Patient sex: M
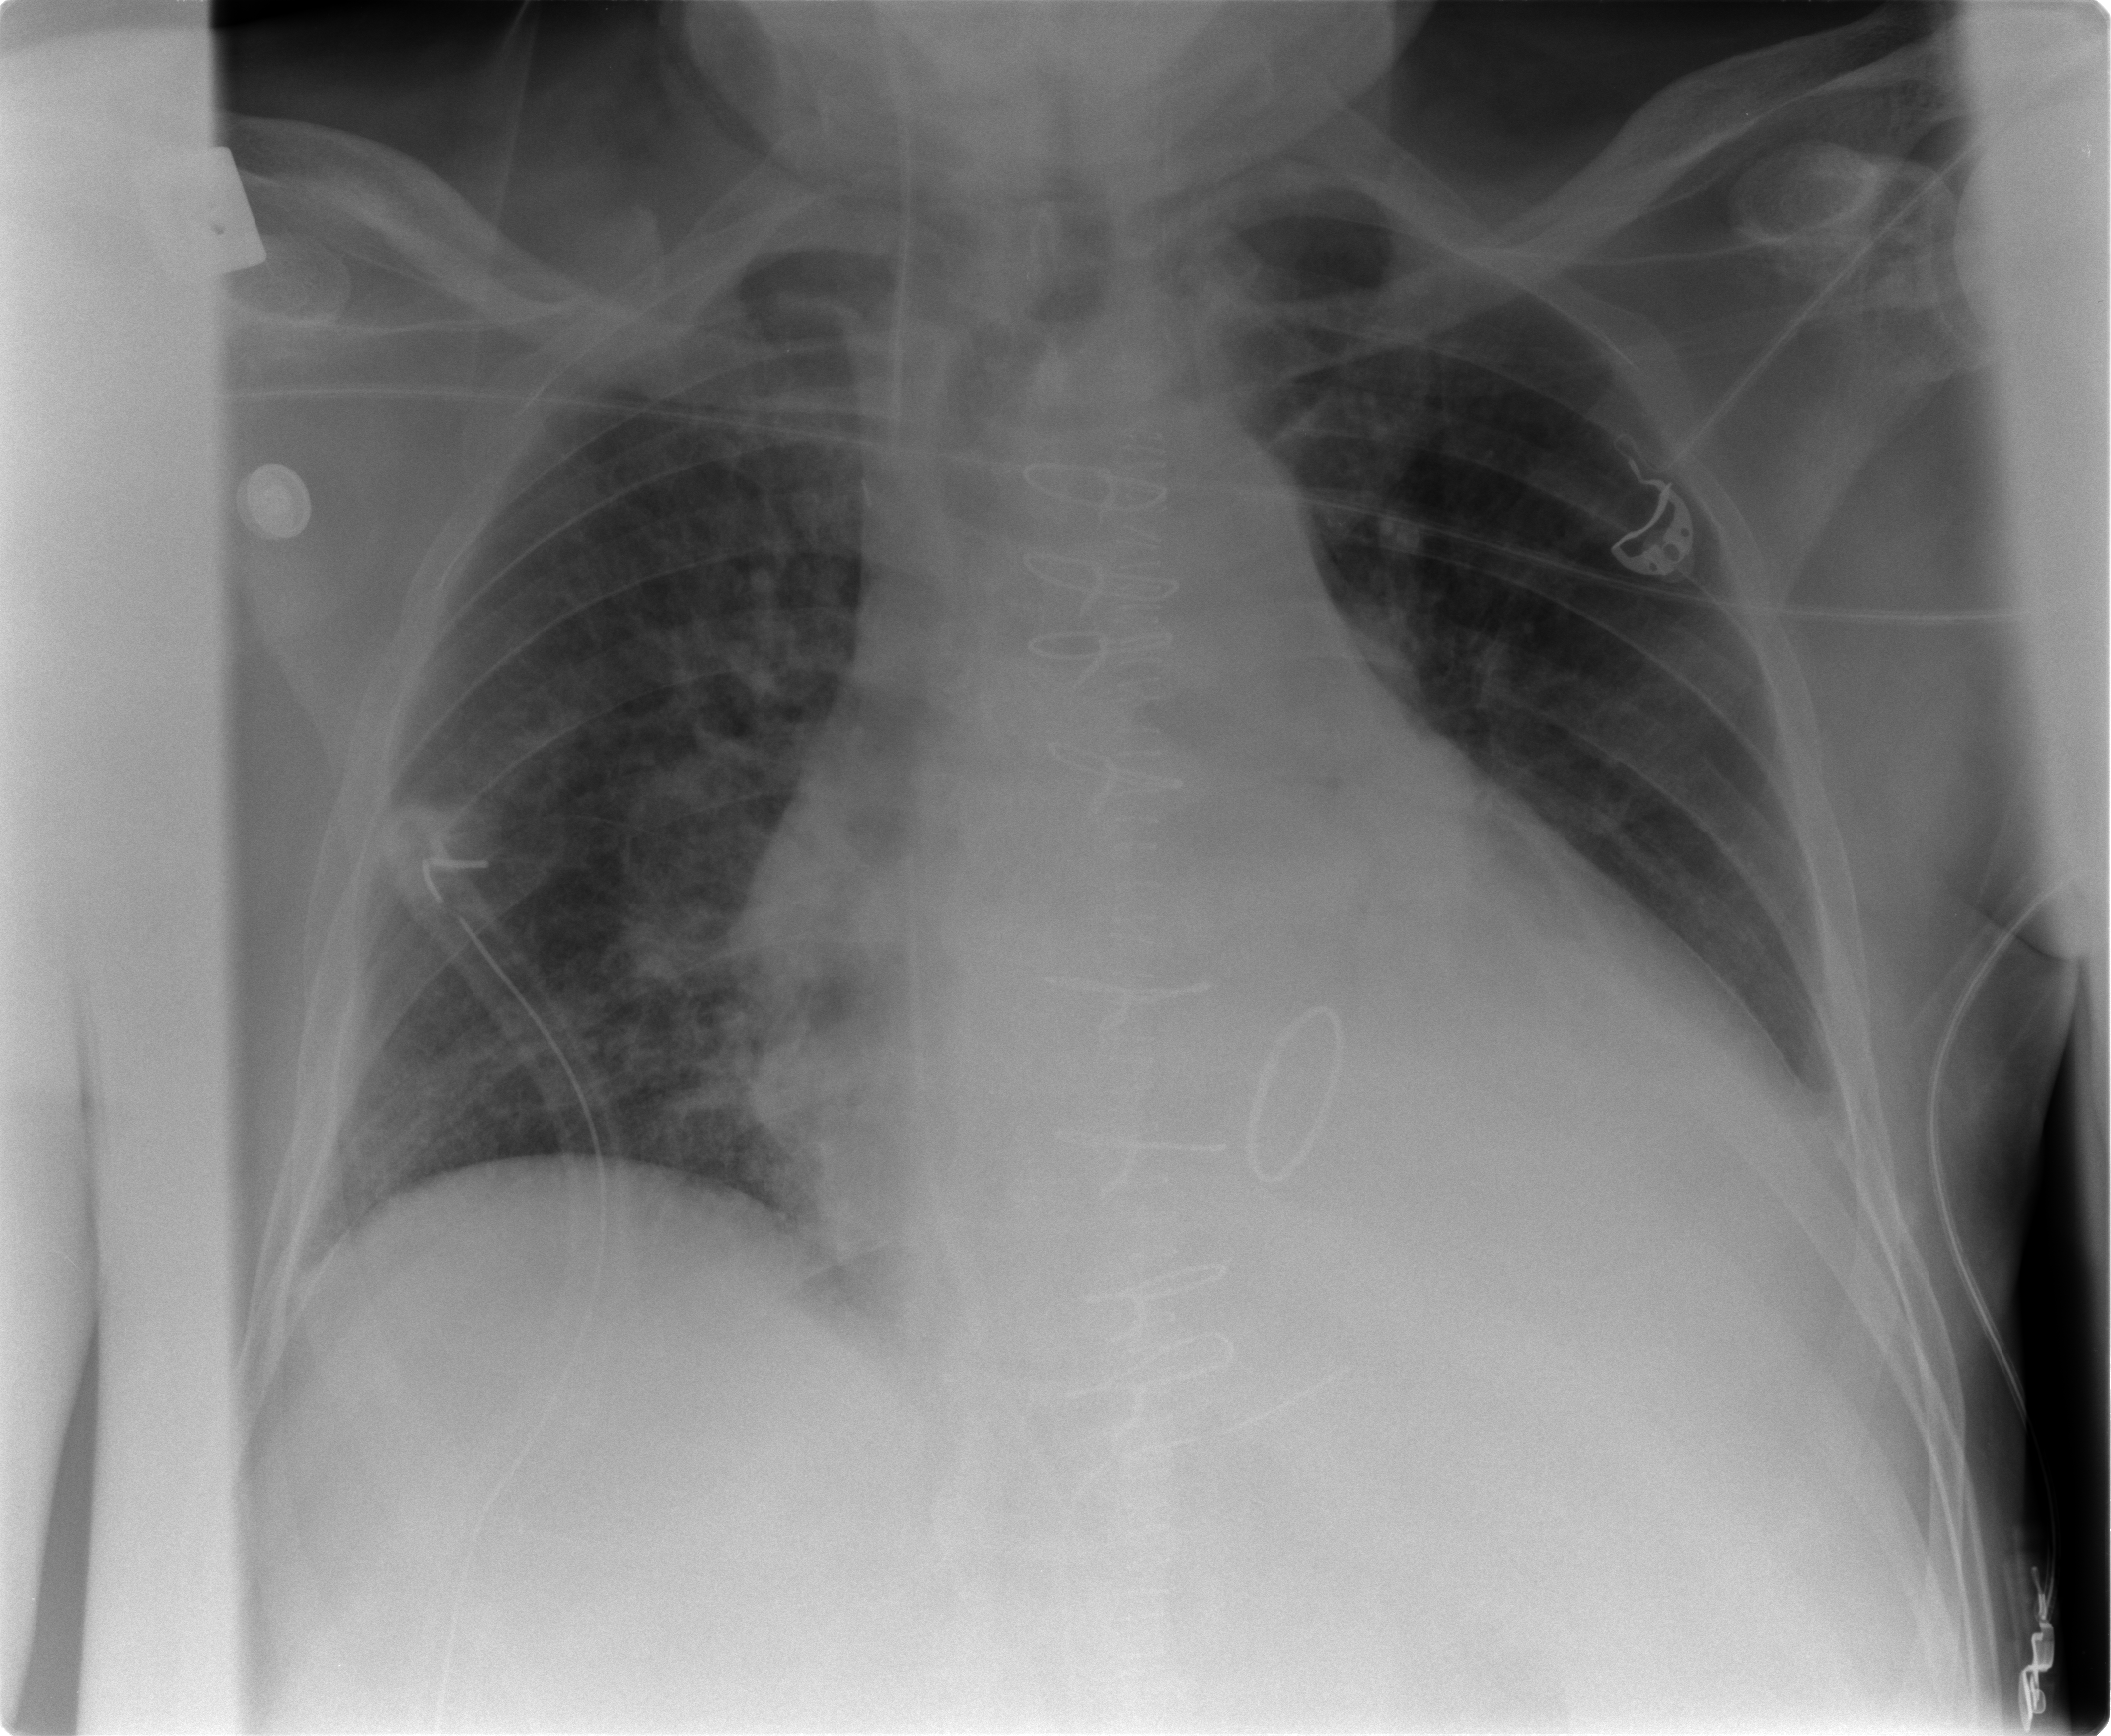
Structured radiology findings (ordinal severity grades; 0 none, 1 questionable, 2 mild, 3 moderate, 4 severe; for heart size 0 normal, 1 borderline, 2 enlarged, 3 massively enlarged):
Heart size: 3
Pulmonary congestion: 2
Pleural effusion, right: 0
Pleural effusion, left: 2
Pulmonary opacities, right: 0
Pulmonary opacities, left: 0
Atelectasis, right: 0
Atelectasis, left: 2